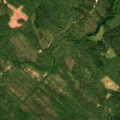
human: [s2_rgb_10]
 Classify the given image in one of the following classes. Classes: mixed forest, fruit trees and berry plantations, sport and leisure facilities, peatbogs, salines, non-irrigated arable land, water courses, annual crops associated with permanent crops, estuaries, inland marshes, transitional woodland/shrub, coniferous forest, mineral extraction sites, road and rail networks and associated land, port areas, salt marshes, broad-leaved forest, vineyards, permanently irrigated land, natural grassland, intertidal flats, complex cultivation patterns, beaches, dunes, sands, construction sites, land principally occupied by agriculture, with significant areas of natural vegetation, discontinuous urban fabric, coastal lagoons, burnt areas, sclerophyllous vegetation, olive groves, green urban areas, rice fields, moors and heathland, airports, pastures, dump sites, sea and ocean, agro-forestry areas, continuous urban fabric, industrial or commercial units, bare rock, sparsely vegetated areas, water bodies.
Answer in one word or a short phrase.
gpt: coniferous forest